Question: '''
DELETE FROM item_measurement
WHERE measurement_id IN (
SELECT (-id) AS measurement_id
FROM invoice_item
WHERE invoice_id = 'A3722'
)
'''
I've really tried hard to find what's wrong with the code. I tried to run this in a php page, which doesn't respond. I also tried the same line in phpmyadmin, infinite spinning circle and I had to restart the server(MAMP on Mac 10.9). No error was given in browser/
If I run the delete and select separately, they both finish very quickly. I don't think it's a performance issue because the separate run took < 0.1 sec each.
Thanks for any help in advance.
Edit:
I also found that a simple select statement will also suspend mysql:
'''
select *
from item_measurement
where measurement_id in
(select -id from invoice_item where invoice_id='A3722')
'''
Follow up:
The query will run successfully, just taking unexpectedly long to run. Here's the result:
~200k rows in item_measurement table

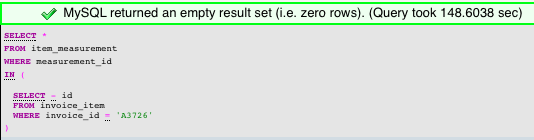
Answer: below inline view produces temp table (stored in MySQL Internal area):
'''
(
SELECT (-id) AS measurement_id
FROM invoice_item
WHERE invoice_id = 'A3722'
)
'''
and measurement_id search in above temp table. but temp table has NO INDEX. so it's slow.
modify like this. this uses INDEX:
'''
DELETE item_measurement
FROM item_measurement m, invoice_item i
WHERE m.measurement_id = (-i.id)
AND i.invoice_id = 'A3722'
'''
Edited
for same reason, below query also slow
'''
select *
from item_measurement
where measurement_id in
(select -id from invoice_item where invoice_id='A3722')
'''
that's why MySQL manaul says use join rather than use sub-query.